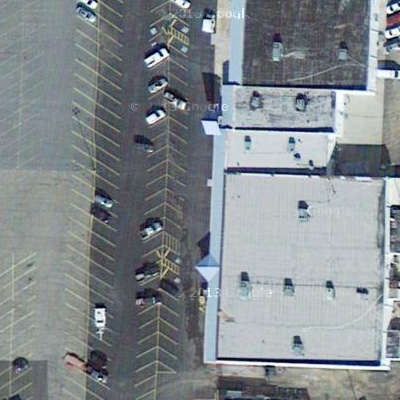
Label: Industry